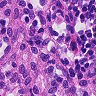
Metastatic tissue present: no